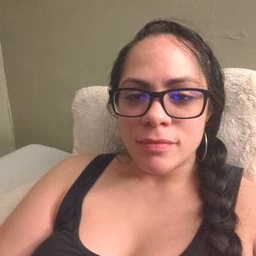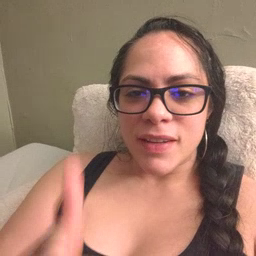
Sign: fast